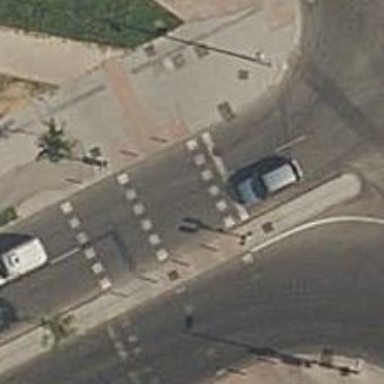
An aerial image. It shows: Road with traffic signals.